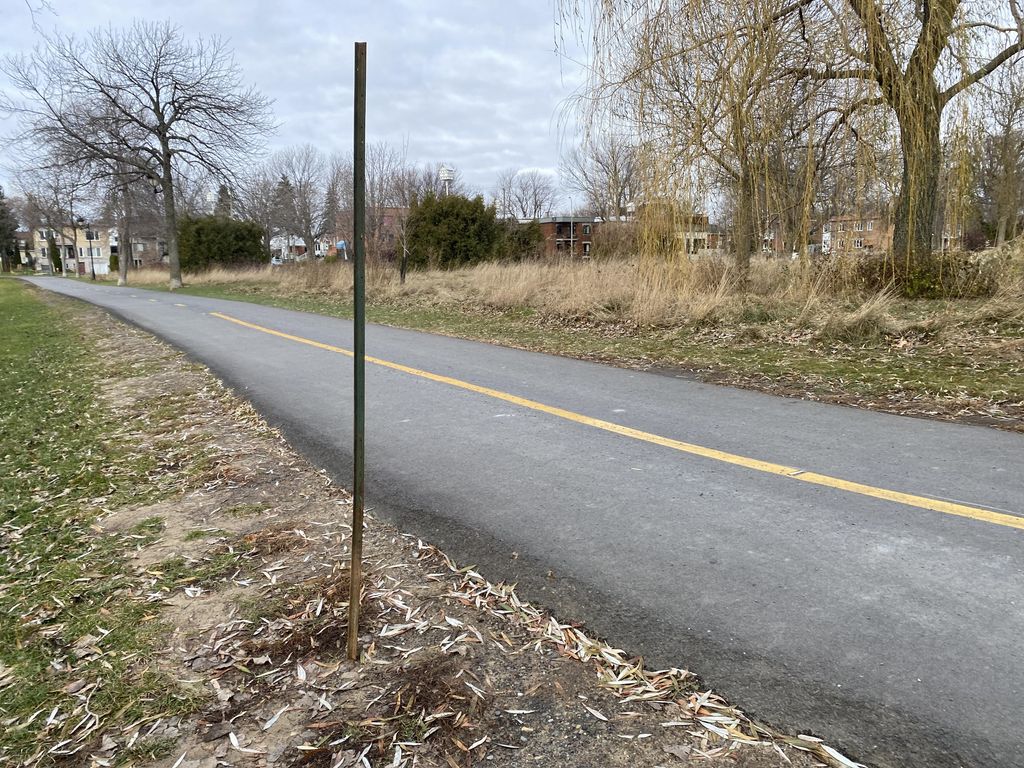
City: montreal